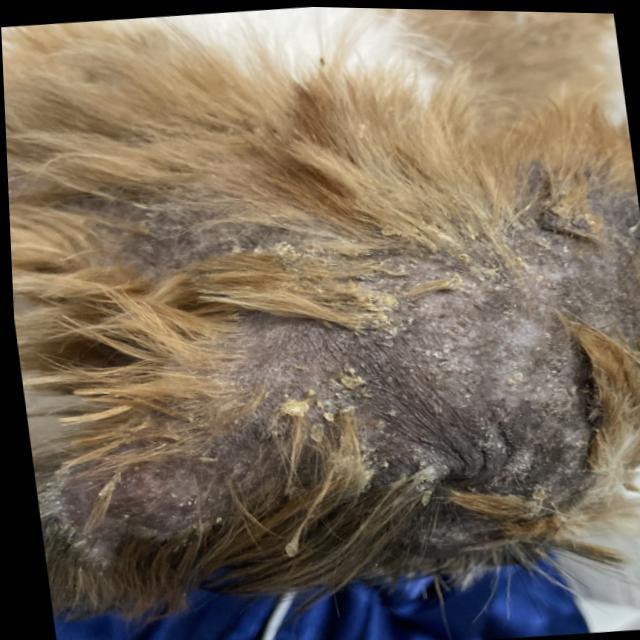
Canine demodicosis (Demodex mange) — caused by Demodex canis mites. Presents with alopecia, follicular papules, pustules, and comedones. Often localized on face and forelimbs.